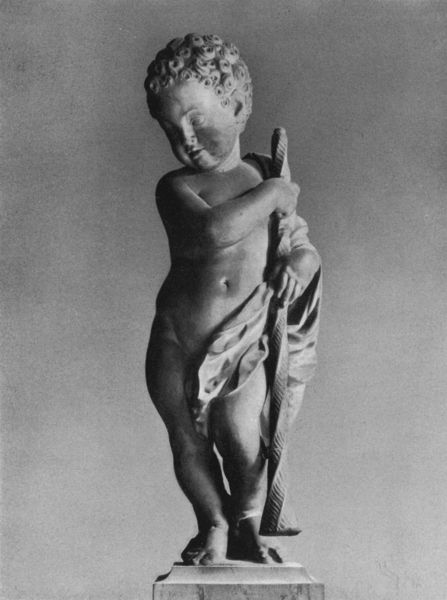
Titel: Trauernder Putto für das grab Franz I. in Saint Dennis
Künstler: Germain Pilon
Institution: Paris, Musée de Cluny
Schlagwörter: hand, kopf, nackt, umhang, weiß, finger, grau, marmor, mund, nase, ohr, schwarz, blick, tuch, arm, augen, gesicht, halten, sockel, stehen, stein, tragen, bild, hände, auge, figur, gewand, haare, stehend, kind, locken, stock, engel, putte, putto, skulptur, statue, beine, wangen, stab, baby, füsse, festhalten, nabel, kontrapost, plastik, plinthe, podest, junge, bauchnabel, knie, foto, fotografie, knabe, fuss, schwarzweiss, greifen, schwert, gedreht, gesciht, flöte, jesus, griechisch, spielbein, standbein, fotographie, alabaster, stele, trompete, butten, steinhauerei, steinhau